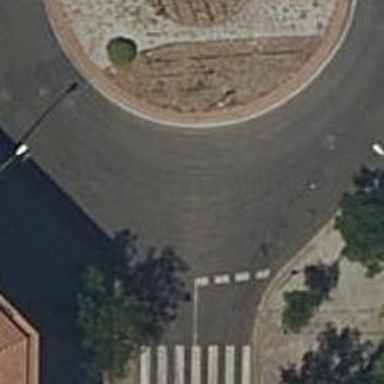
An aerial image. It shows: Residential road with roundabout.